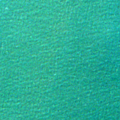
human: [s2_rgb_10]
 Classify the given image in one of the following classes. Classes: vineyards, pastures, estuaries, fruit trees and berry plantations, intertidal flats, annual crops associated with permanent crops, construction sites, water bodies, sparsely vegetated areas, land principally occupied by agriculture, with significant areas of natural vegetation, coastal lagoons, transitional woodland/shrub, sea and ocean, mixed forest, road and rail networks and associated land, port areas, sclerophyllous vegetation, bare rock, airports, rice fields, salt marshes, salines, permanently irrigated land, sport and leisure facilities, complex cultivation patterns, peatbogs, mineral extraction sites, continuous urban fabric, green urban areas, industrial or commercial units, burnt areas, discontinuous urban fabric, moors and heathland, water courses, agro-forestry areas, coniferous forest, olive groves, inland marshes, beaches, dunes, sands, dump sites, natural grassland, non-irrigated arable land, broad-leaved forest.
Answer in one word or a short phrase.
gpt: sea and ocean